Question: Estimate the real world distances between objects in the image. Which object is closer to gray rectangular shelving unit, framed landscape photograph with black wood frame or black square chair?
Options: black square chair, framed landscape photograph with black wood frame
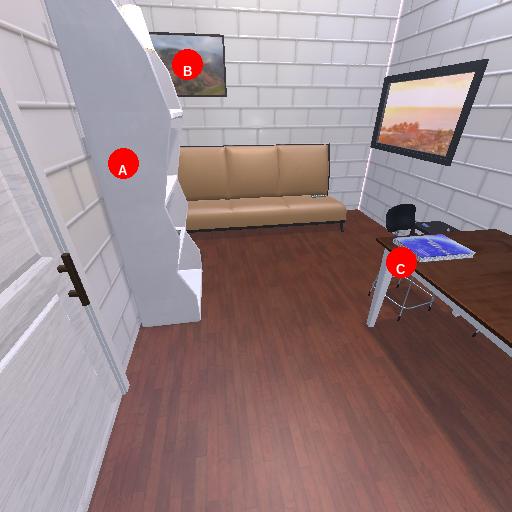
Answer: black square chair